Interaction volume radius: 10 \u00c5
Interaction volume height: 25 \u00c5
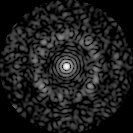
Disorder parameter: 0.7802